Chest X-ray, PA view. Patient: 18 years old, sex M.
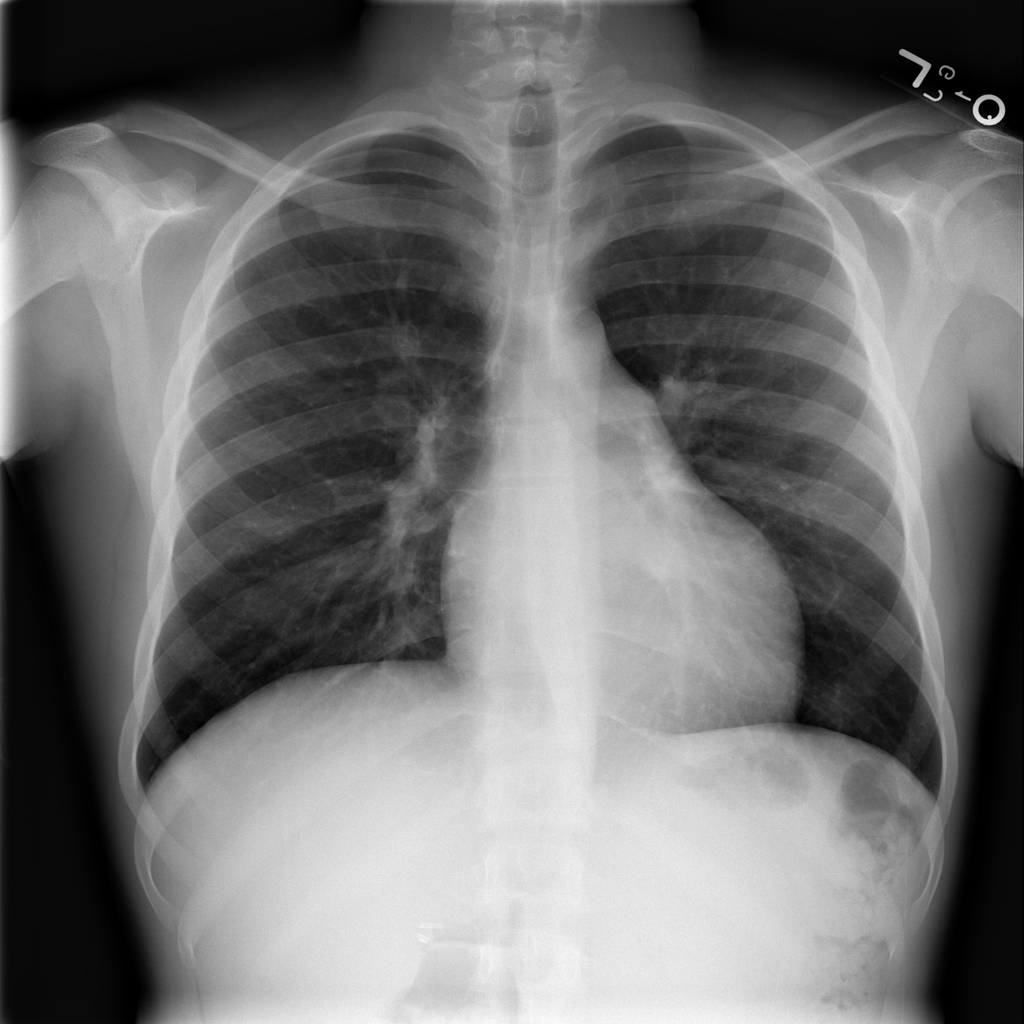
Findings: No Finding